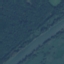
Land use / land cover class: River